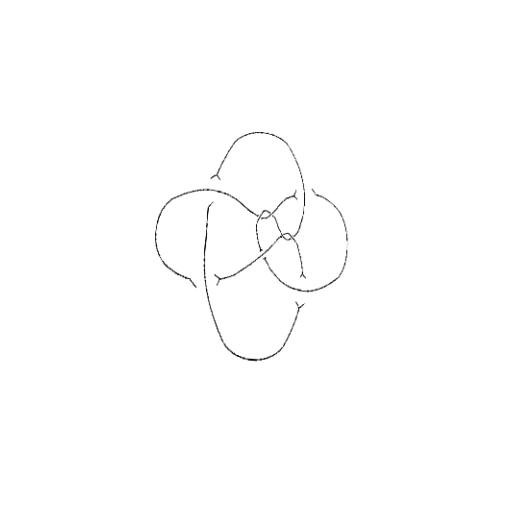
Crossing number: 9